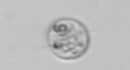
Label: Amoeba